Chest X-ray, PA view. Patient: 52 years old, sex M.
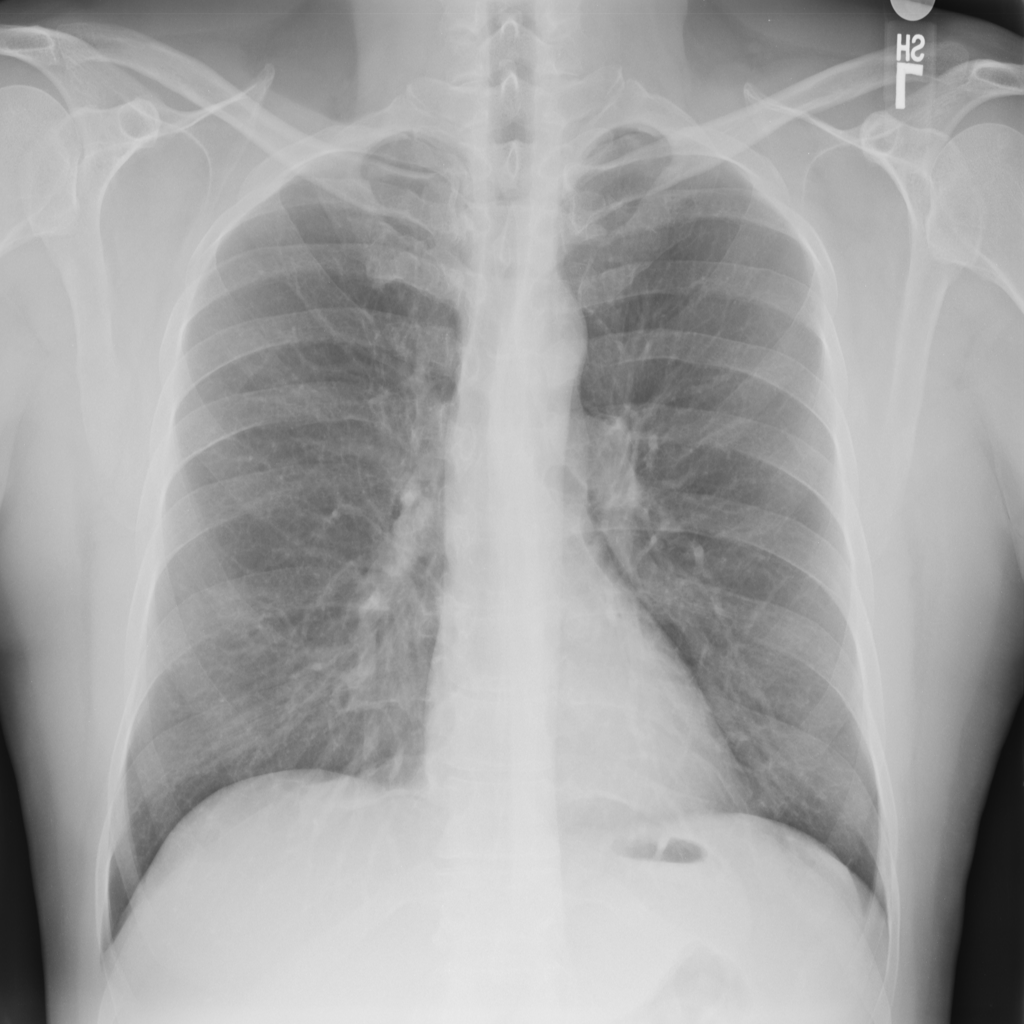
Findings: No Finding